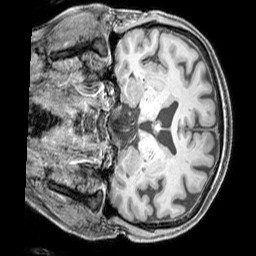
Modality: T1w
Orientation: coronal
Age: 62
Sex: female
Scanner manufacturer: siemens
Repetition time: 2.3 s
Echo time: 0.00226 s